Aerial crown-view tile of a tropical tree (Barro Colorado Island, Panama), acquired 20241014:
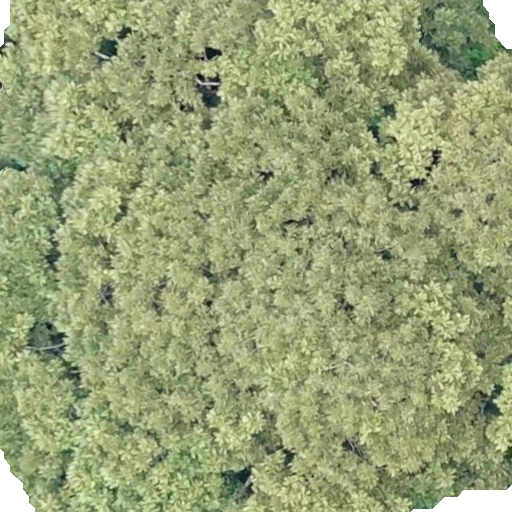
Species: Dipteryx oleifera
GBIF accepted scientific name: Dipteryx oleifera
Crown area: 561.026 m²